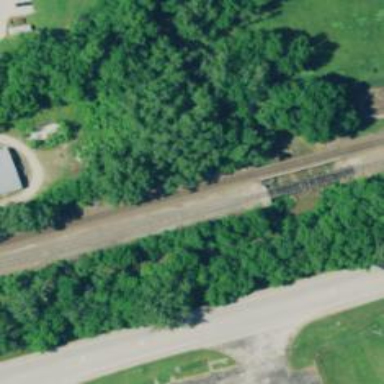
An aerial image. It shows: Bridge over railway line.